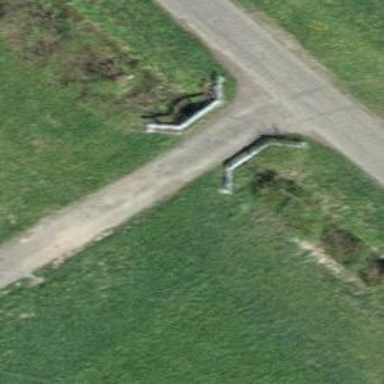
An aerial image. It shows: Culvert tunnel.